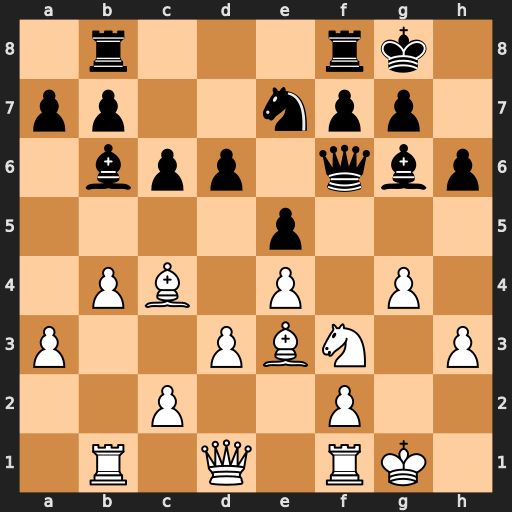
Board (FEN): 1r3rk1/pp2npp1/1bpp1qbp/4p3/1PB1P1P1/P2PBN1P/2P2P2/1R1Q1RK1
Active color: w
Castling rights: -
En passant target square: -
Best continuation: g5 hxg5 Bxg5 d5 Bxf6